Question: I'm currently using Three.js to try and create something. I've got a sphere, and I'm trying to map the eyeball image <URL> onto it.
The problem I have is that the result looks like this:

How can I get it to map properly without looking stretched?
My code for creating the sphere and mapping the texture is below:
'''
var geometry = new THREE.SphereGeometry(0.5,100,100);
var material = new THREE.MeshPhongMaterial( { map: THREE.ImageUtils.loadTexture('eyeballmap.jpg',THREE.SphericalRefractionMapping) } );
var eyeball = new THREE.Mesh( geometry, material );
eyeball.overdraw = true;
eyeball.castShadow = true;
scene.add( eyeball );
'''
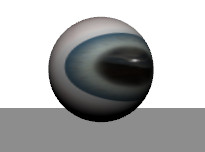
Answer: The key to the answer to your question is the <URL>.
That image is similar to a MatCap image used in spherical environment mapping.
The appropriate shader for such an environment map is one that uses (a function of) the sphere's normal as the UV index into the texture map.
'''
<script id="vertex_shader" type="x-shader/x-vertex">
varying vec3 vNormal;
void main() {
vNormal = normal;
gl_Position = projectionMatrix * modelViewMatrix * vec4( position, 1.0 );
}
</script>
<script id="fragment_shader" type="x-shader/x-fragment">
uniform sampler2D tex;
varying vec3 vNormal;
void main() {
vec2 uv = normalize( vNormal ).xy * 0.5 + 0.5;
vec3 color = texture2D( tex, uv ).rgb;
if ( vNormal.z < - 0.85 ) color = vec3( 0.777, 0.74, 0.74 ); // back of eye
gl_FragColor = vec4( color, 1.0 );
}
</script>
'''
'''
const uniforms = {
"tex": { value: texture }
};
const material = new THREE.ShaderMaterial( {
uniforms : uniforms,
vertexShader : document.getElementById( 'vertex_shader' ).textContent,
fragmentShader : document.getElementById( 'fragment_shader' ).textContent
} );
scene.add( new THREE.Mesh( new THREE.SphereGeometry( 30, 32, 16 ), material ) );
'''

three.js r.147